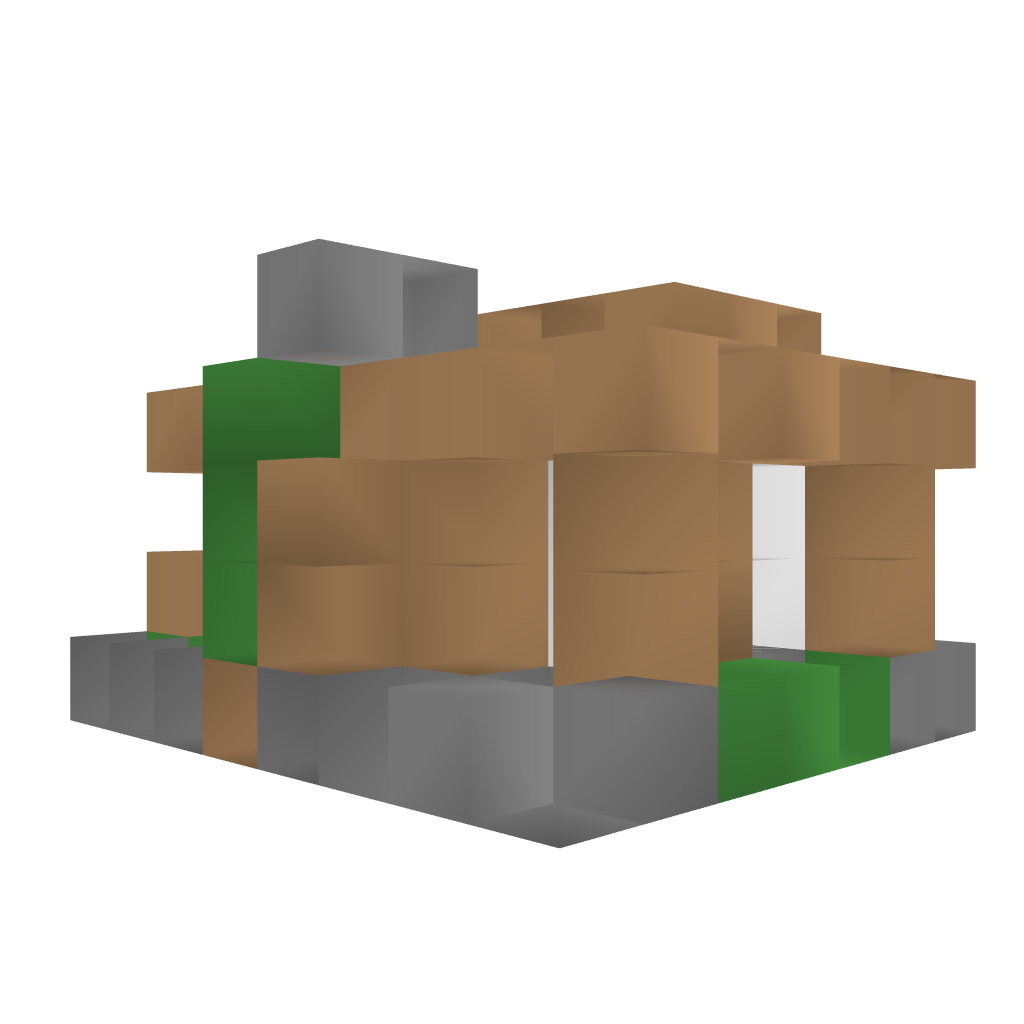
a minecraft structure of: Small Villa bad low quality